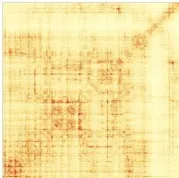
Effects of MYH7 c.2723T>C mutation on molecular protein structure. (E) Missense 3D analysis indicated that MYH7 p. L908P caused a structure clash.
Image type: electrography (ekg)